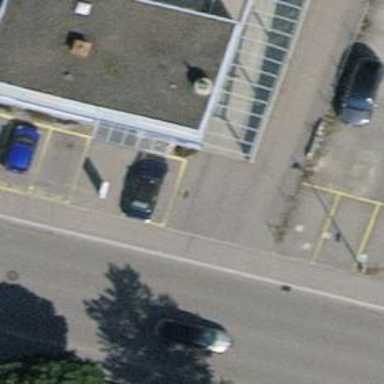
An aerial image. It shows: Charging station.